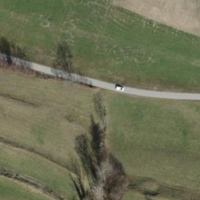
EUNIS habitat code: 52
Species observed at this site:
Trifolium pratense
Galium album